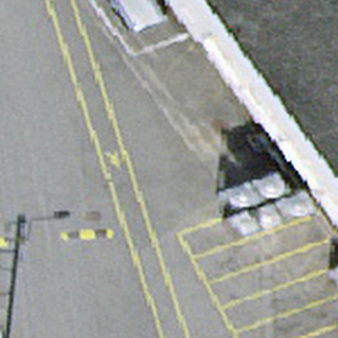
Label: other